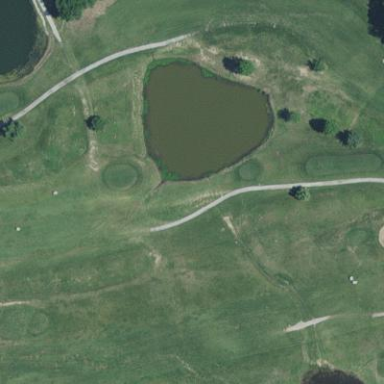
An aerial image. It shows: Grassy golf fairway.